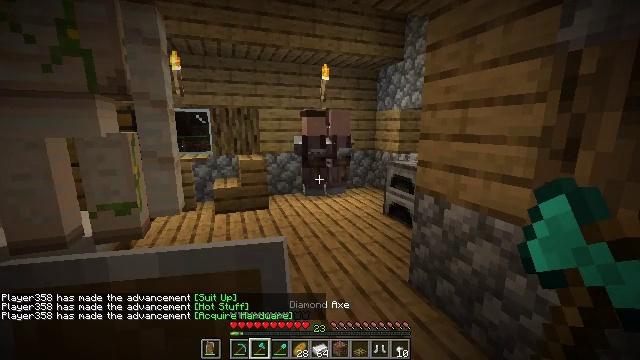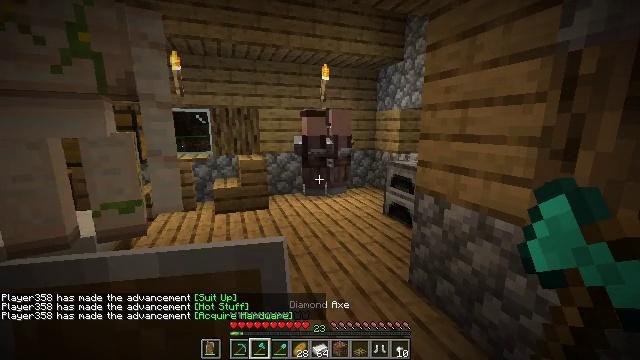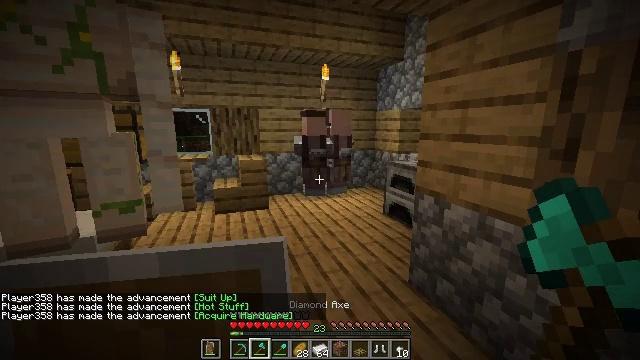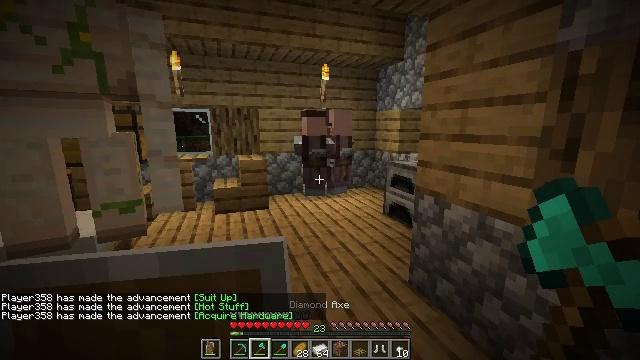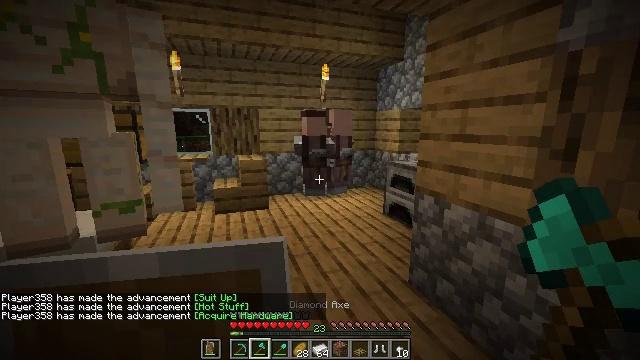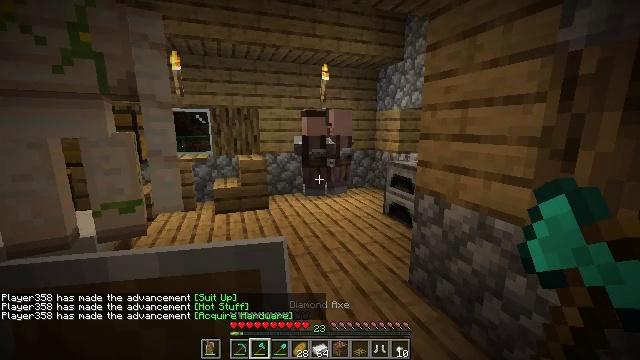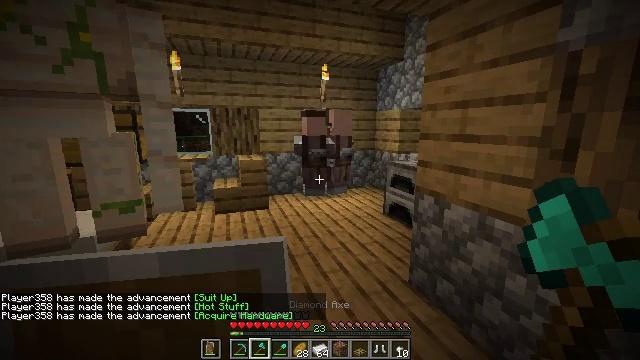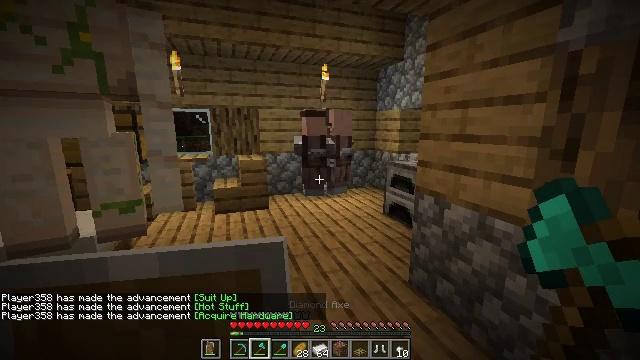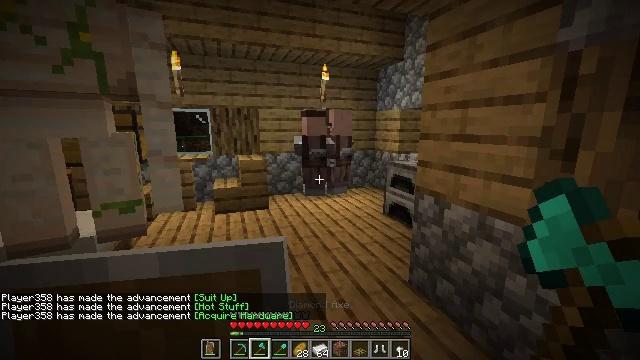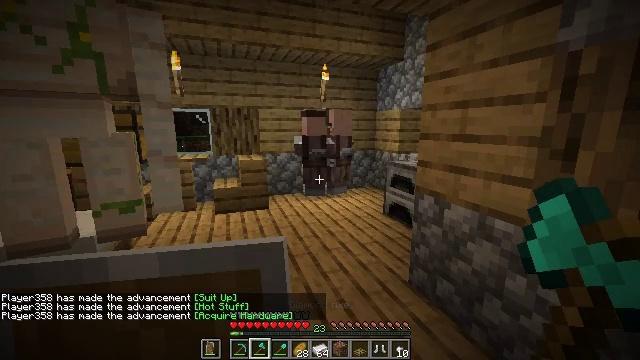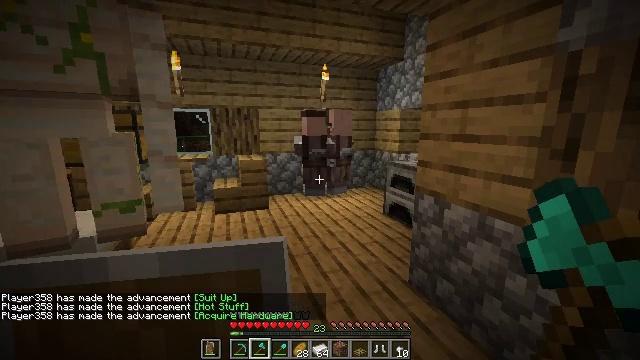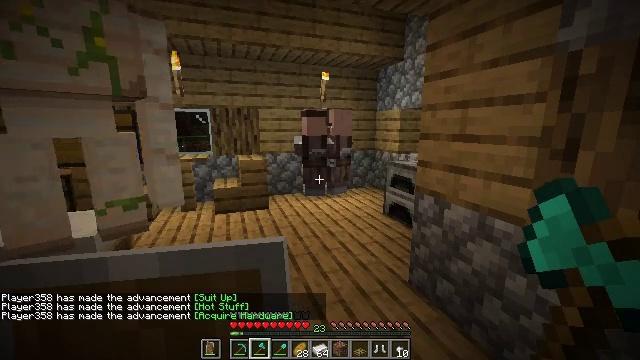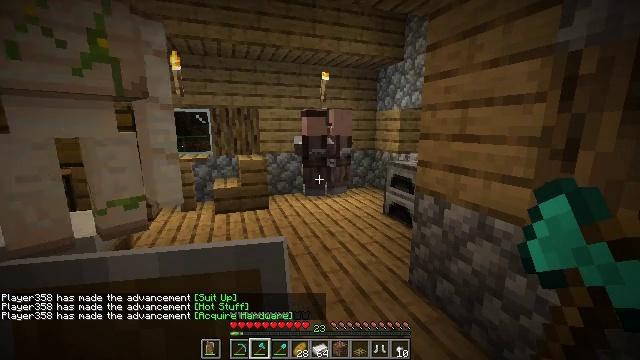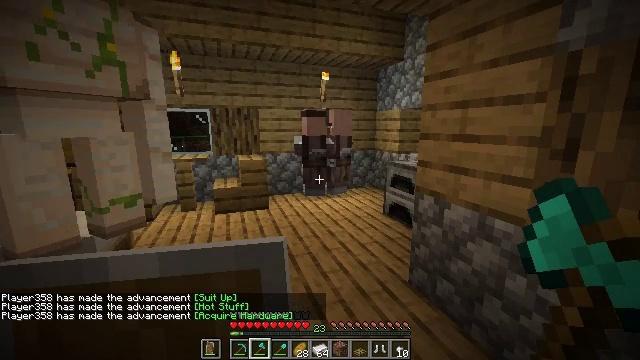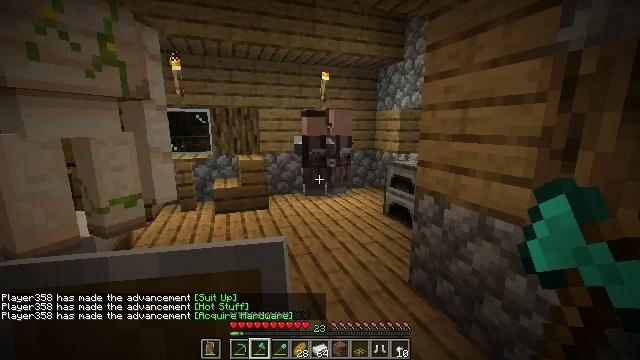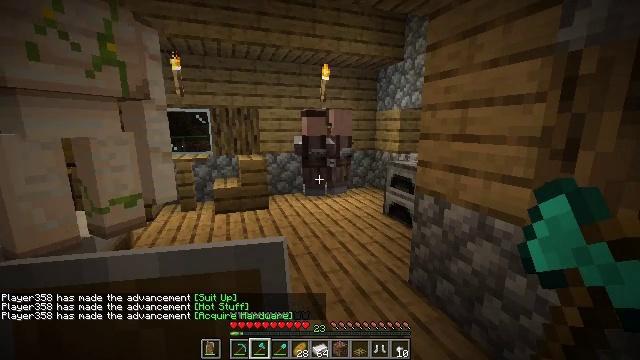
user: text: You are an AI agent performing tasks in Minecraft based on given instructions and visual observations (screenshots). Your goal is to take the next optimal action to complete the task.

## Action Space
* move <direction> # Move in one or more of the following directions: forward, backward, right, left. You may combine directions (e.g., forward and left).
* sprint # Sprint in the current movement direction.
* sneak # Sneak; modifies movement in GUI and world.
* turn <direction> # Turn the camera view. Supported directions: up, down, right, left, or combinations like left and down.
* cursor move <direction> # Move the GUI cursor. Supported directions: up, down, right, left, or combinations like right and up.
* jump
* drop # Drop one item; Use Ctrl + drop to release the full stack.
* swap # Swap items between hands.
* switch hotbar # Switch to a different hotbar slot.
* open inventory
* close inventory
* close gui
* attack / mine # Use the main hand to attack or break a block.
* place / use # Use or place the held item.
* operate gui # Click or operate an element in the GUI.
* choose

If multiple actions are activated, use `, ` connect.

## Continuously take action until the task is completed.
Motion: motion action
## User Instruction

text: craft item air
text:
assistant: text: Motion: no_op
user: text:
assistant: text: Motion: no_op
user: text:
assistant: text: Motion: no_op
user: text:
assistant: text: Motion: no_op
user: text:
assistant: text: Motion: no_op
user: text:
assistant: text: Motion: no_op
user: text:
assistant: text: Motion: no_op
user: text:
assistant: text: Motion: no_op
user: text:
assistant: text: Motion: no_op
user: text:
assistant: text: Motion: no_op
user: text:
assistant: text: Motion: no_op
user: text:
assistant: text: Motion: no_op
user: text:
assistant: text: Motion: no_op
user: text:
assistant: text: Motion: no_op
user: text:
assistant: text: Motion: no_op
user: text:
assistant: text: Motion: no_op
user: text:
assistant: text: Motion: attack / mine
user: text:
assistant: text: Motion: no_op
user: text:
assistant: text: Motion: no_op
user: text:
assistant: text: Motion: turn right
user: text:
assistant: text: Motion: no_op
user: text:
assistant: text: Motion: turn right
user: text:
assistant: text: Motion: no_op
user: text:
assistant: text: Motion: no_op
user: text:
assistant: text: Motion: no_op
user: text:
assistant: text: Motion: no_op
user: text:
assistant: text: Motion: no_op
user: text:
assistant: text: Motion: no_op
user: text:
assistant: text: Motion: no_op
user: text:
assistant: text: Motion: no_op